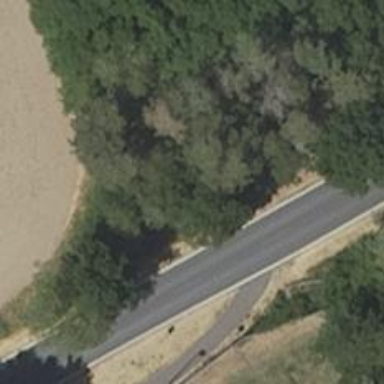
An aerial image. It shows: Unmarked road crossing.